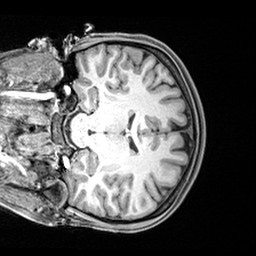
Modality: T1w
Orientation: coronal
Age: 20
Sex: female
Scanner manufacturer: siemens
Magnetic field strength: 3 T
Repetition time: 2.4 s
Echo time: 0.00217 s